Question: I'm trying to populate a simple uitableview in XCode 4.1.
Here is MessagesInbox.h:
'''
#import <UIKit/UIKit.h>
@interface MessagesInbox : UITableViewController <UITableViewDelegate,UITableViewDataSource>{
NSMutableArray *listData;
IBOutlet UITableView *table;
}
@property (nonatomic,retain) UITableView *table;
@property (nonatomic, retain) NSArray *listData;
@end
'''
Here is MessagesInbox.m:
'''
#import "MessagesInbox.h"
@implementation MessagesInbox
@synthesize listData,table;
- (void)loadView{
}
- (id)initWithStyle:(UITableViewStyle)style
{
self = [super initWithStyle:style];
if (self) {
// Custom initialization
}
return self;
}
- (void)didReceiveMemoryWarning
{
// Releases the view if it doesn't have a superview.
[super didReceiveMemoryWarning];
// Release any cached data, images, etc that aren't in use.
}
#pragma mark - View lifecycle
- (void)viewDidLoad
{
[super viewDidLoad];
self.listData = [[NSArray alloc] initWithObjects:@"Red", @"Green", @"Blue", @"Indigo", @"Violet", nil];
}
- (void)viewDidUnload
{
self.listData = nil;
[super viewDidUnload];
// Release any retained subviews of the main view.
// e.g. self.myOutlet = nil;
}
- (void)viewWillAppear:(BOOL)animated
{
[super viewWillAppear:animated];
}
- (void)viewDidAppear:(BOOL)animated
{
[super viewDidAppear:animated];
}
- (void)viewWillDisappear:(BOOL)animated
{
[super viewWillDisappear:animated];
}
- (void)viewDidDisappear:(BOOL)animated
{
[super viewDidDisappear:animated];
}
- (BOOL)shouldAutorotateToInterfaceOrientation:(UIInterfaceOrientation)interfaceOrientation
{
// Return YES for supported orientations
return (interfaceOrientation == UIInterfaceOrientationPortrait);
}
#pragma mark - Table view data source
- (NSInteger)numberOfSectionsInTableView:(UITableView *)tableView
{
return 0;
}
- (NSInteger)tableView:(UITableView *)tableView numberOfRowsInSection:(NSInteger)section{
return [self.listData count];
}
- (UITableViewCell *)tableView:(UITableView *)tableView cellForRowAtIndexPath:(NSIndexPath *)indexPath
{
static NSString *CellIdentifier = @"Cell";
UITableViewCell *cell = [tableView dequeueReusableCellWithIdentifier:CellIdentifier];
if (cell == nil) {
cell = [[[UITableViewCell alloc] initWithStyle:UITableViewCellStyleDefault reuseIdentifier:CellIdentifier] autorelease];
}
// Configure the cell...
cell.textLabel.text = [listData objectAtIndex:indexPath.row];
return cell;
}
/*
// Override to support conditional editing of the table view.
- (BOOL)tableView:(UITableView *)tableView canEditRowAtIndexPath:(NSIndexPath *)indexPath
{
// Return NO if you do not want the specified item to be editable.
return YES;
}
*/
/*
// Override to support editing the table view.
- (void)tableView:(UITableView *)tableView commitEditingStyle:(UITableViewCellEditingStyle)editingStyle forRowAtIndexPath:(NSIndexPath *)indexPath
{
if (editingStyle == UITableViewCellEditingStyleDelete) {
// Delete the row from the data source
[tableView deleteRowsAtIndexPaths:[NSArray arrayWithObject:indexPath] withRowAnimation:UITableViewRowAnimationFade];
}
else if (editingStyle == UITableViewCellEditingStyleInsert) {
// Create a new instance of the appropriate class, insert it into the array, and add a new row to the table view
}
}
*/
/*
// Override to support rearranging the table view.
- (void)tableView:(UITableView *)tableView moveRowAtIndexPath:(NSIndexPath *)fromIndexPath toIndexPath:(NSIndexPath *)toIndexPath
{
}
*/
/*
// Override to support conditional rearranging of the table view.
- (BOOL)tableView:(UITableView *)tableView canMoveRowAtIndexPath:(NSIndexPath *)indexPath
{
// Return NO if you do not want the item to be re-orderable.
return YES;
}
*/
#pragma mark - Table view delegate
- (void)tableView:(UITableView *)tableView didSelectRowAtIndexPath:(NSIndexPath *)indexPath
{
// Navigation logic may go here. Create and push another view controller.
/*
<#DetailViewController#> *detailViewController = [[<#DetailViewController#> alloc] initWithNibName:@"<#Nib name#>" bundle:nil];
// ...
// Pass the selected object to the new view controller.
[self.navigationController pushViewController:detailViewController animated:YES];
[detailViewController release];
*/
}
- (void)dealloc {
[listData release];
[super dealloc];
}
@end
'''
No matter what I do, I keep getting a white screen...
I've connected the tableview's delegate and datasource to file's owner.
Any help greatly appreciated,
Edit-------------------
Here are my connections:

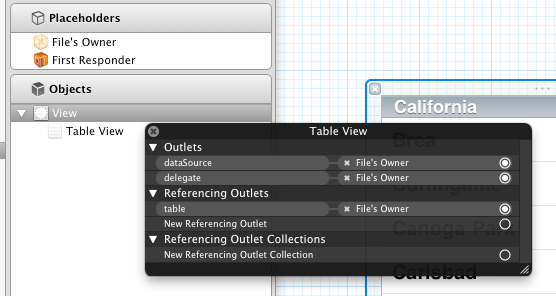
Answer: You're overriding the '-loadView' method, which prevents your base class (UITableViewController) from loading the actual UITableView.
Remove that method and you'll see your table view.